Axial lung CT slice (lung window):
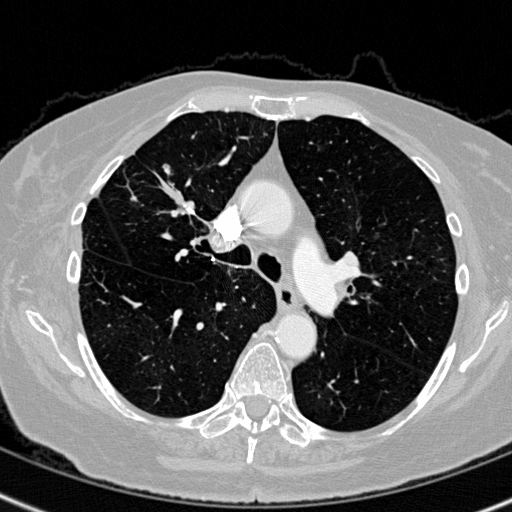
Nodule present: no